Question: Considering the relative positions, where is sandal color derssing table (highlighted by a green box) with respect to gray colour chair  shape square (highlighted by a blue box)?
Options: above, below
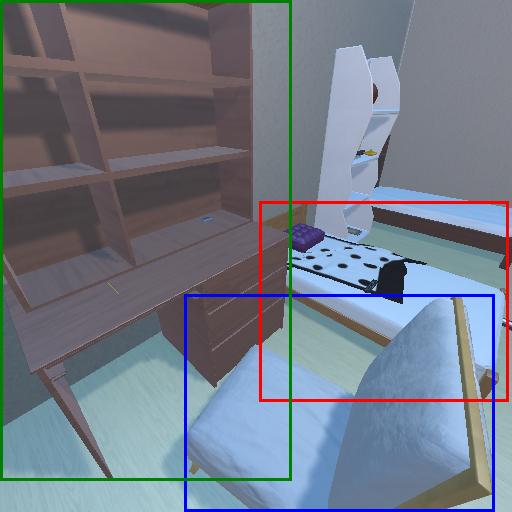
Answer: above